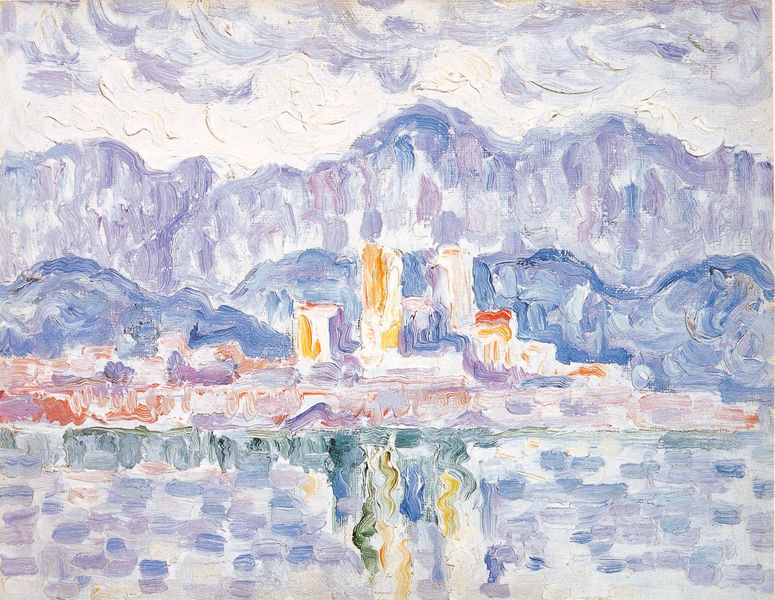
Titel: Antibes. Temps gris, Antibes. Graues Wetter
Künstler: Paul Signac
Institution: (Privatsammlung)
Schlagwörter: berg, blau, felsen, gemälde, himmel, meer, schatten, wasser, weiß, wolken, aquarell, bäume, fluss, gelb, grün, impressionismus, landschaft, see, stadt, ufer, bunt, grau, hintergrund, licht, orange, ölbild, gebäude, rot, schloss, malerei, dämmerung, häuser, hügel, spiegelung, gewässer, kirche, rosa, wald, wasserfall, turm, farbig, küste, wellen, ansicht, divisionismus, ort, moderne, abstrakt, berge, gebirge, klippen, modern, dorf, lila, violett, landschaftsmalerei, hafen, romantik, luft, duktus, stimmung, ölfarbe, transparent, striche, panorama, burg, türme, blautöne, alpen, tupfen, pinselstrich, wellig, verschwommen, pinselstriche, horizontal, pointillismus, hochragen, ragen, vertikal, blue, steilwand